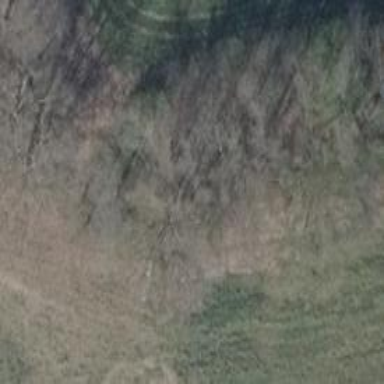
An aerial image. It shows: Row of deciduous broadleaved trees.